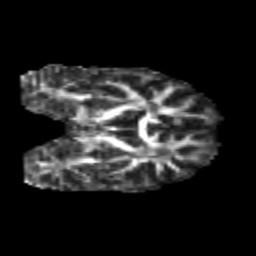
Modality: FA
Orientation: coronal
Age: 24
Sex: male
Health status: healthy
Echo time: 0.074 s